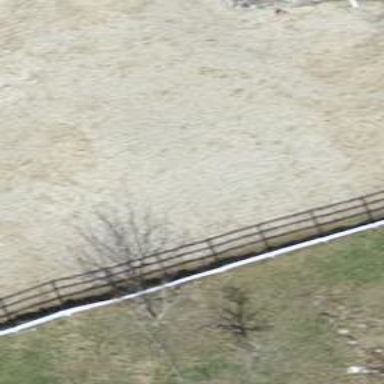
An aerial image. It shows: Equestrian pitch used for leisure and sports activities.